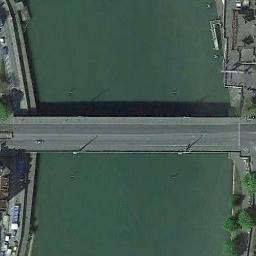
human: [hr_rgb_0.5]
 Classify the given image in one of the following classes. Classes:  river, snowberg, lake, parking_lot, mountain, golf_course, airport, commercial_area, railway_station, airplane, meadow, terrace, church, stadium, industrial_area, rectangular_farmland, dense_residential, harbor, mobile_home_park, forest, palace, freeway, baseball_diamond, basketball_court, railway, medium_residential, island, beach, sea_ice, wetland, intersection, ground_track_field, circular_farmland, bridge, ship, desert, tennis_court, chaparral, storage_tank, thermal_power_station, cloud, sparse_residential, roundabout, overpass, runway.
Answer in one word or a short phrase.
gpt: bridge